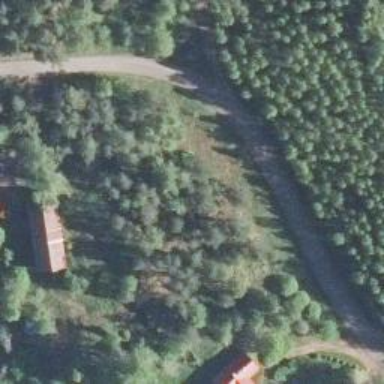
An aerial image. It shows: Historic military bunker.